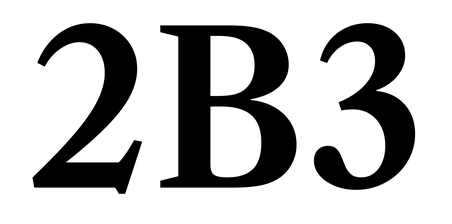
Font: LibreCaslonText_SemiBold